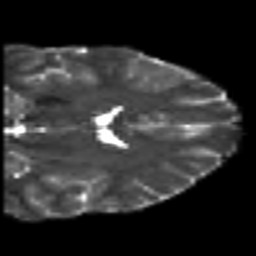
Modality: T2w
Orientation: coronal
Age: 18
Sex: male
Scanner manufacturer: siemens
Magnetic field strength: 3 T
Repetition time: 7 s
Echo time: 0.0926 s